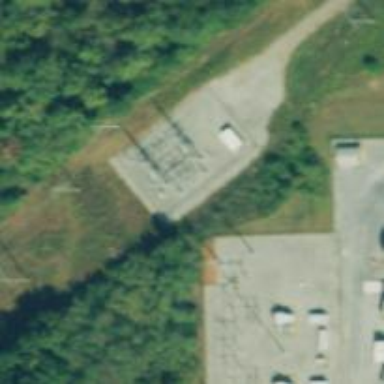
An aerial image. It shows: Switch for power supply.